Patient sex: M
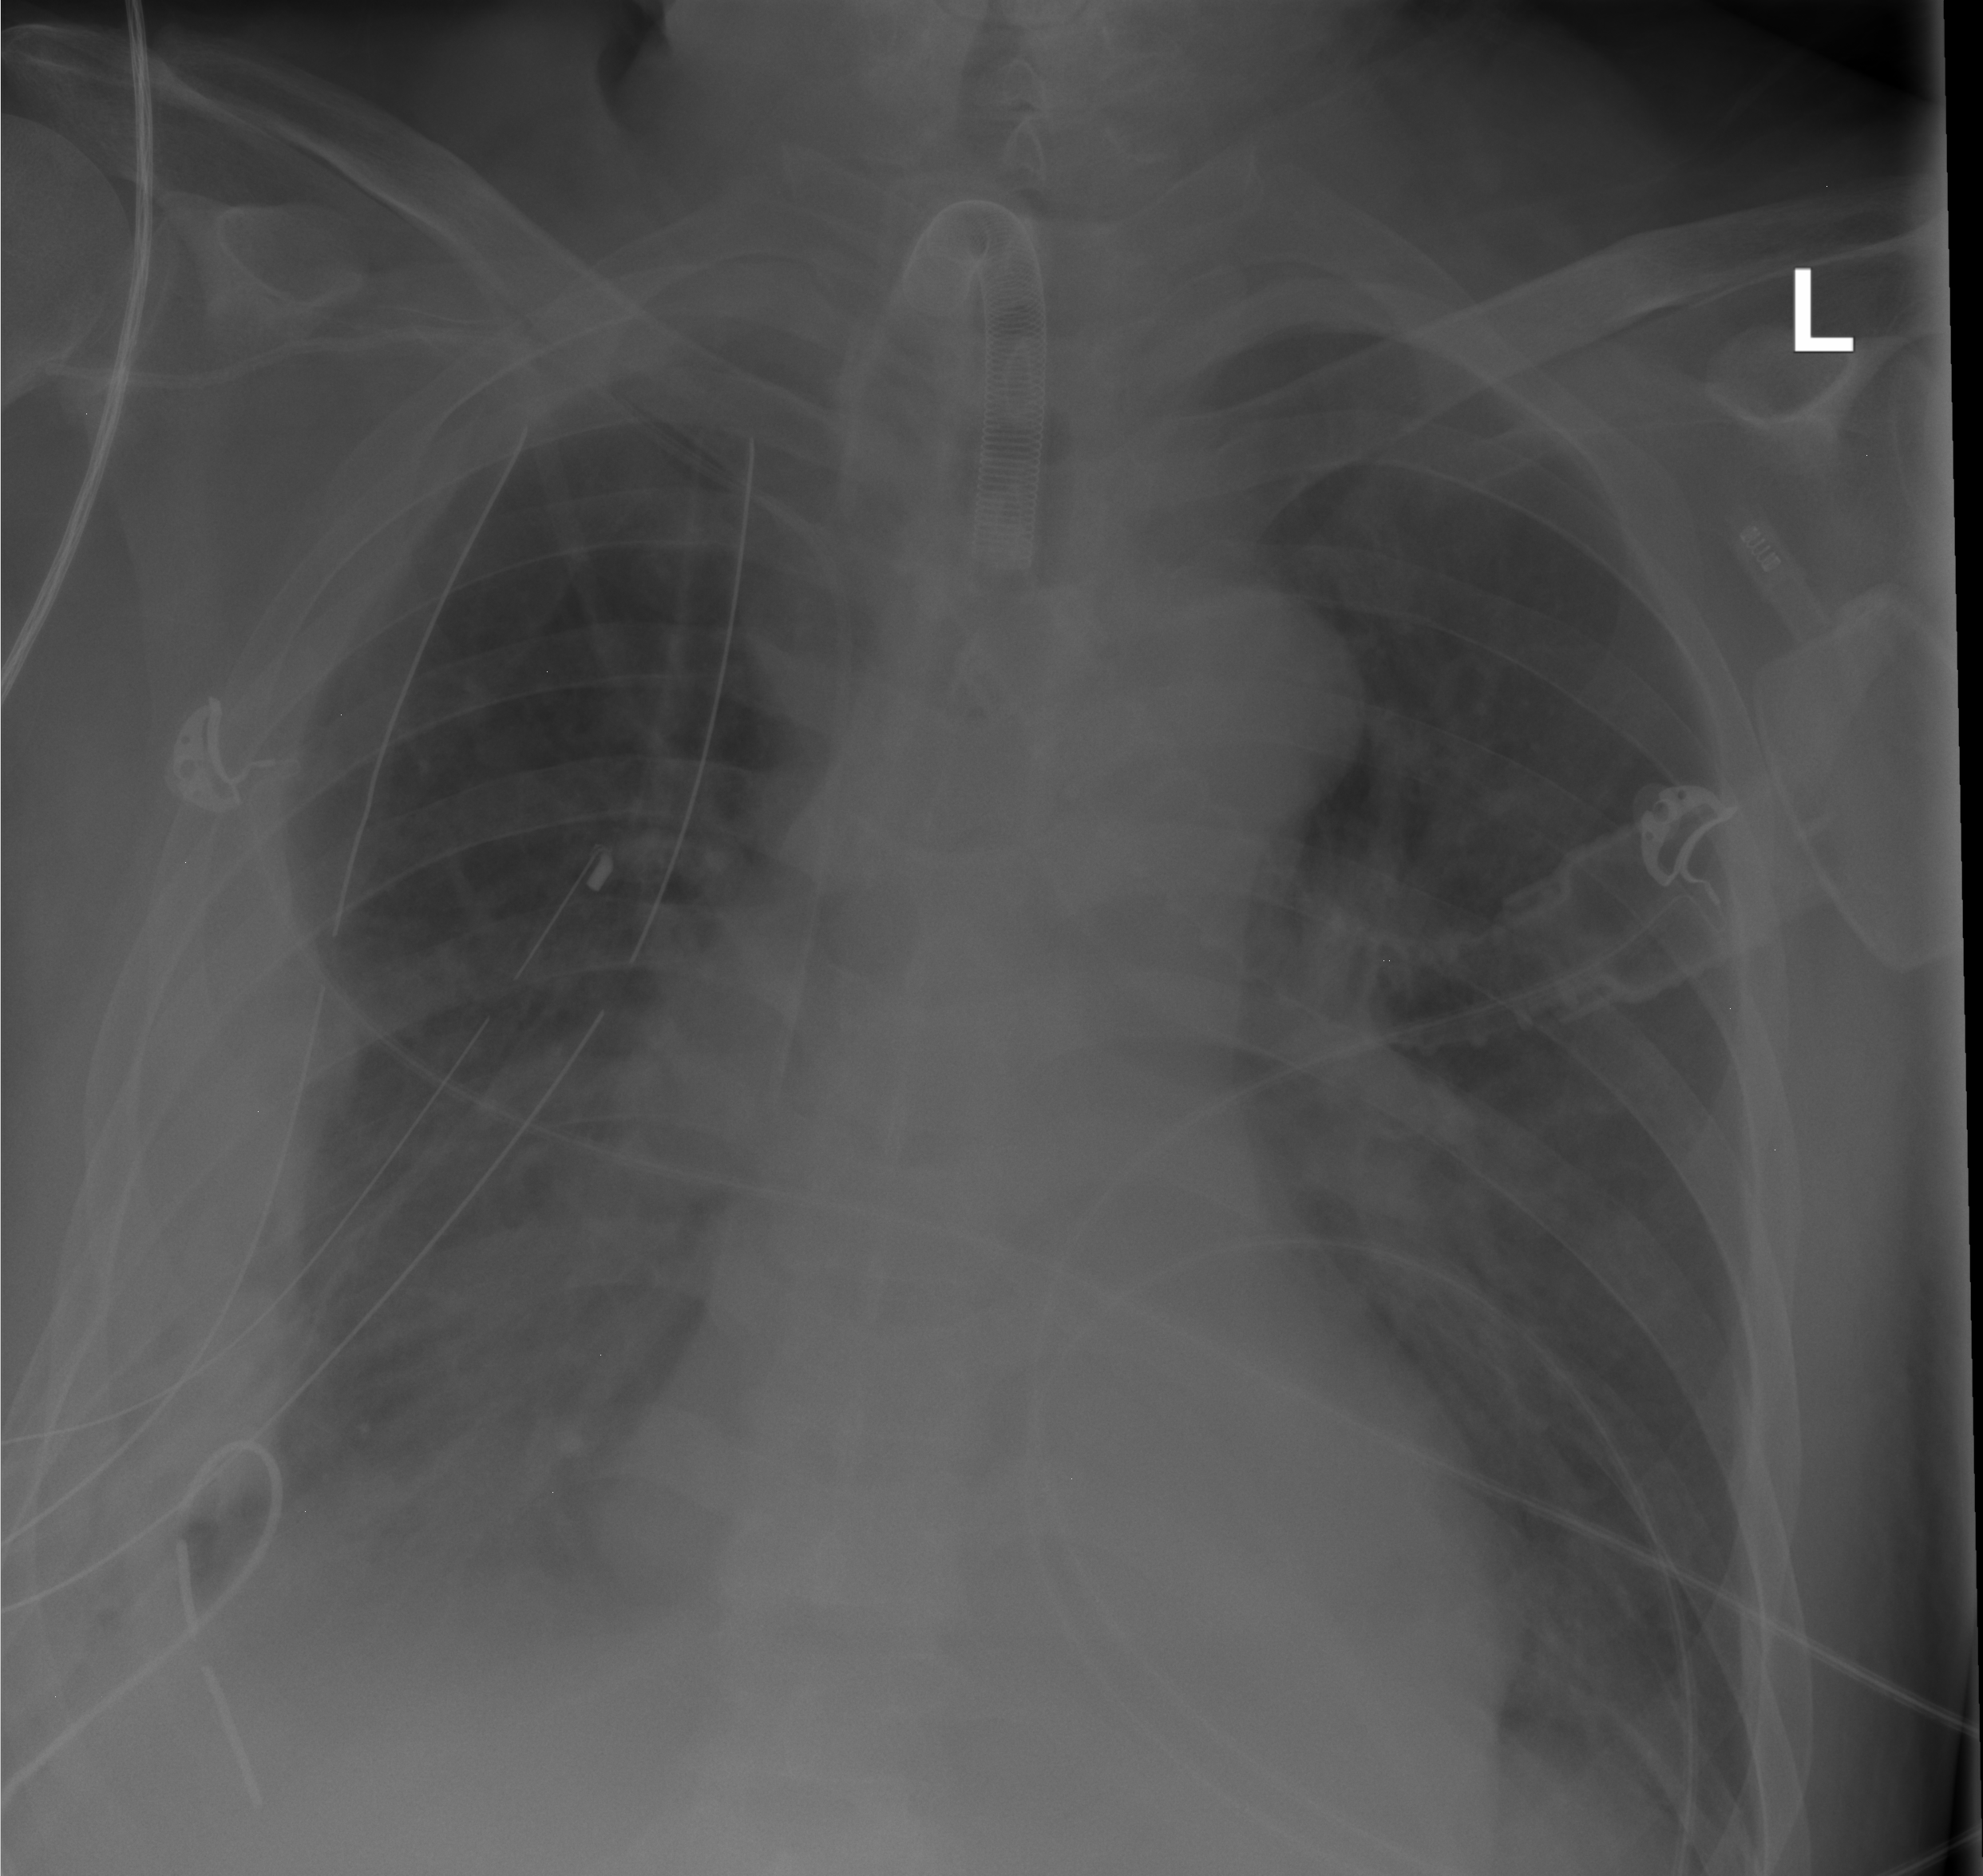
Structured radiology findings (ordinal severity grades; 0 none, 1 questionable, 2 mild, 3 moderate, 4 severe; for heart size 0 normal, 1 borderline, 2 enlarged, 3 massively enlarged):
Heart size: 0
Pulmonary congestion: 0
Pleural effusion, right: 3
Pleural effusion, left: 0
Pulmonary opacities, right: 0
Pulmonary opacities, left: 0
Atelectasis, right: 3
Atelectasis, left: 0